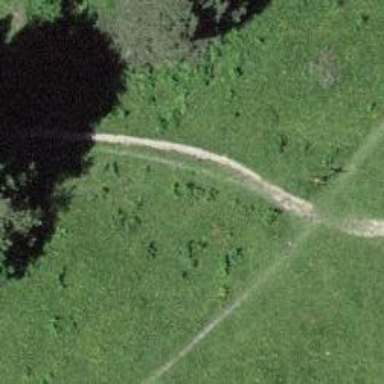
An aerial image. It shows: Path.